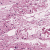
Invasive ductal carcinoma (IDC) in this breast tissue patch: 0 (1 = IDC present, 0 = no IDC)